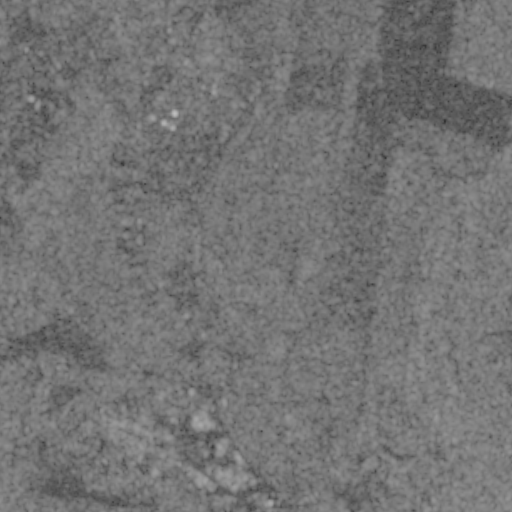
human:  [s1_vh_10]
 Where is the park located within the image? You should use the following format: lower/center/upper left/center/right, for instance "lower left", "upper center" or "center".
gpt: The park is located in the upper left of the image.
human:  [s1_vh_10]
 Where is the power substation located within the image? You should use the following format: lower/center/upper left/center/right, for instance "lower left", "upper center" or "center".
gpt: The power substation is located in the lower center of the image.
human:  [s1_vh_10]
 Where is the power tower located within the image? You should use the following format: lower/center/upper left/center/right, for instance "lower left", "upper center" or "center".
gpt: The power tower is located in the lower center of the image.
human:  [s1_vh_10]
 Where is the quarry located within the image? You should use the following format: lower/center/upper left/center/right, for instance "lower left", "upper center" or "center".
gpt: The quarry is located in the lower left of the image.
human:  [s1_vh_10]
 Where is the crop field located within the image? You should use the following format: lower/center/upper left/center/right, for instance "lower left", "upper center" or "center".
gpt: There is no crop field in the image.

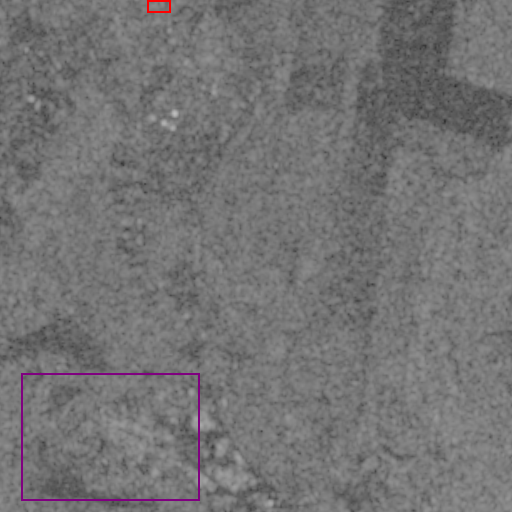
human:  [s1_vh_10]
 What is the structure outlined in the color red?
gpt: The structure outlined in red is a park.
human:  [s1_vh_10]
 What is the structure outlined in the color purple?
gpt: The structure outlined in purple is a quarry.
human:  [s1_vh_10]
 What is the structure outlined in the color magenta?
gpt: There is no magenta outline.